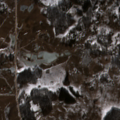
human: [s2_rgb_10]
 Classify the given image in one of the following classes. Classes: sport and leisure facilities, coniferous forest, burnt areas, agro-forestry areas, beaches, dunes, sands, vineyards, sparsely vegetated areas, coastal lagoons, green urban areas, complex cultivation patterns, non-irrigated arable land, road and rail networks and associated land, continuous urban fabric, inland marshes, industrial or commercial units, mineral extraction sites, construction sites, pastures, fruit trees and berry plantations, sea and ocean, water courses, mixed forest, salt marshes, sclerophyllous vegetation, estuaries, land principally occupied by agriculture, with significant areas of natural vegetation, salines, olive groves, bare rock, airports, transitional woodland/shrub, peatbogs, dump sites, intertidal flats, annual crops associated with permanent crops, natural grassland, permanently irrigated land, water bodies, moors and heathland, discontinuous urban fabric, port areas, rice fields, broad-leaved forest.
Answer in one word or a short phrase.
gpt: non-irrigated arable land, pastures, complex cultivation patterns, land principally occupied by agriculture, with significant areas of natural vegetation, mixed forest, transitional woodland/shrub